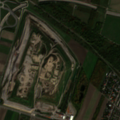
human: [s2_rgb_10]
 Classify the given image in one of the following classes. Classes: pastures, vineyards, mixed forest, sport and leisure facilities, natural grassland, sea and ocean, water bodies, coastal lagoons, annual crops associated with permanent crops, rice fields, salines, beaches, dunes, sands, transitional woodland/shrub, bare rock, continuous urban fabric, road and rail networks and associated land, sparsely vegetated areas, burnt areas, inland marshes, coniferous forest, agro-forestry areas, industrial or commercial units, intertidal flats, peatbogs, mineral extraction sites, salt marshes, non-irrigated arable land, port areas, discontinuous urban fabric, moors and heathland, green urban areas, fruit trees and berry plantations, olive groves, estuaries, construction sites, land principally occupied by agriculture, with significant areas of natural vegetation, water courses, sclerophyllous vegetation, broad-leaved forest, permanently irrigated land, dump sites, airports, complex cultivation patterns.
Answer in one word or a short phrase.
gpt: discontinuous urban fabric, industrial or commercial units, dump sites, non-irrigated arable land, complex cultivation patterns, land principally occupied by agriculture, with significant areas of natural vegetation, broad-leaved forest